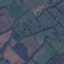
Label: Pasture